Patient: sex M, age 42
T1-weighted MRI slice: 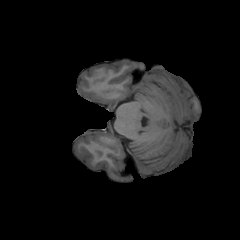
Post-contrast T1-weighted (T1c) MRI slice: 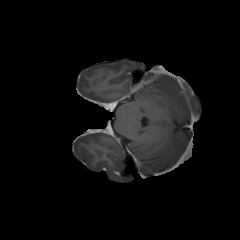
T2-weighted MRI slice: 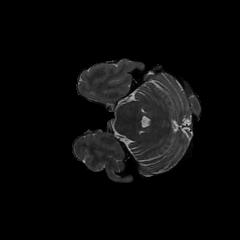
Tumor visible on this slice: no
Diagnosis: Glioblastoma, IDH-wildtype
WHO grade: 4